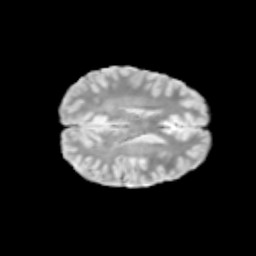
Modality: T2w
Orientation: axial
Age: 10
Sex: male
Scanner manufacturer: siemens
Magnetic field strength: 3 T
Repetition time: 3.8 s
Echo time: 0.07 s